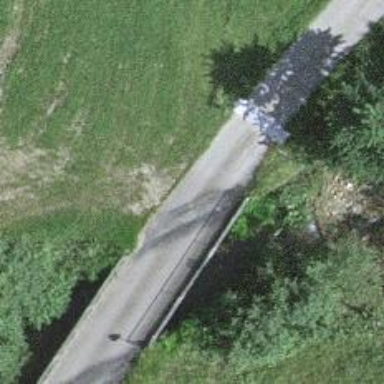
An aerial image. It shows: Asphalt track passing over bridge. The track is of grade 1 quality.